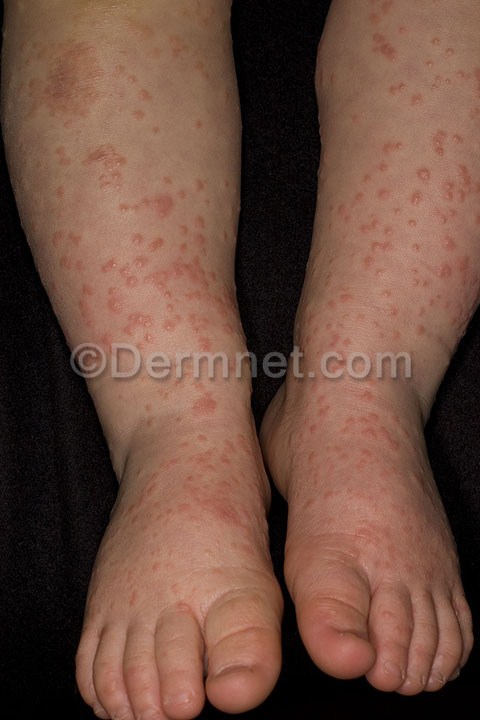
Disease: Exanthems and Drug Eruptions